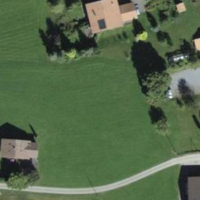
EUNIS habitat code: 24
Species observed at this site:
Plantago media